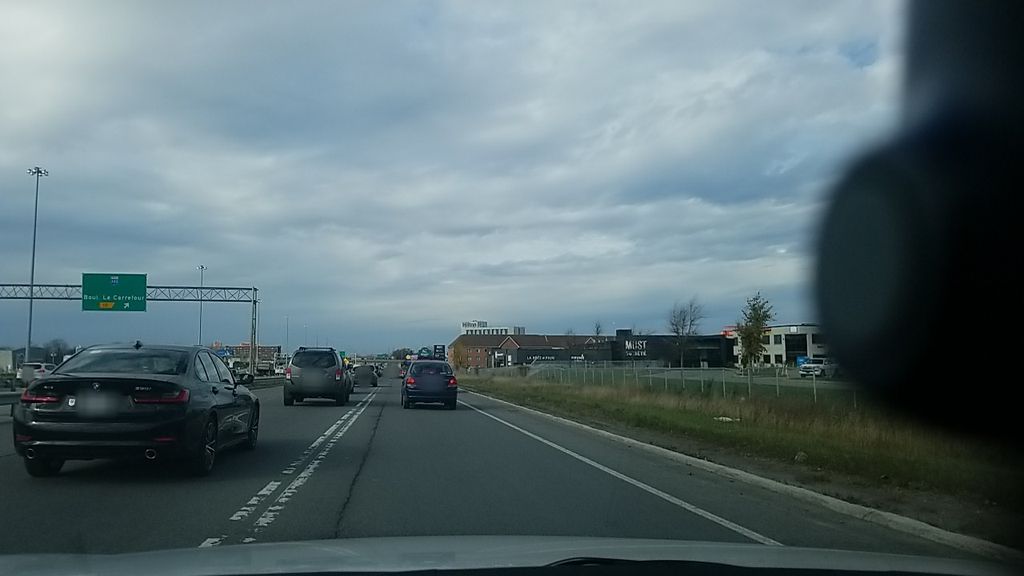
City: montreal